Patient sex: F
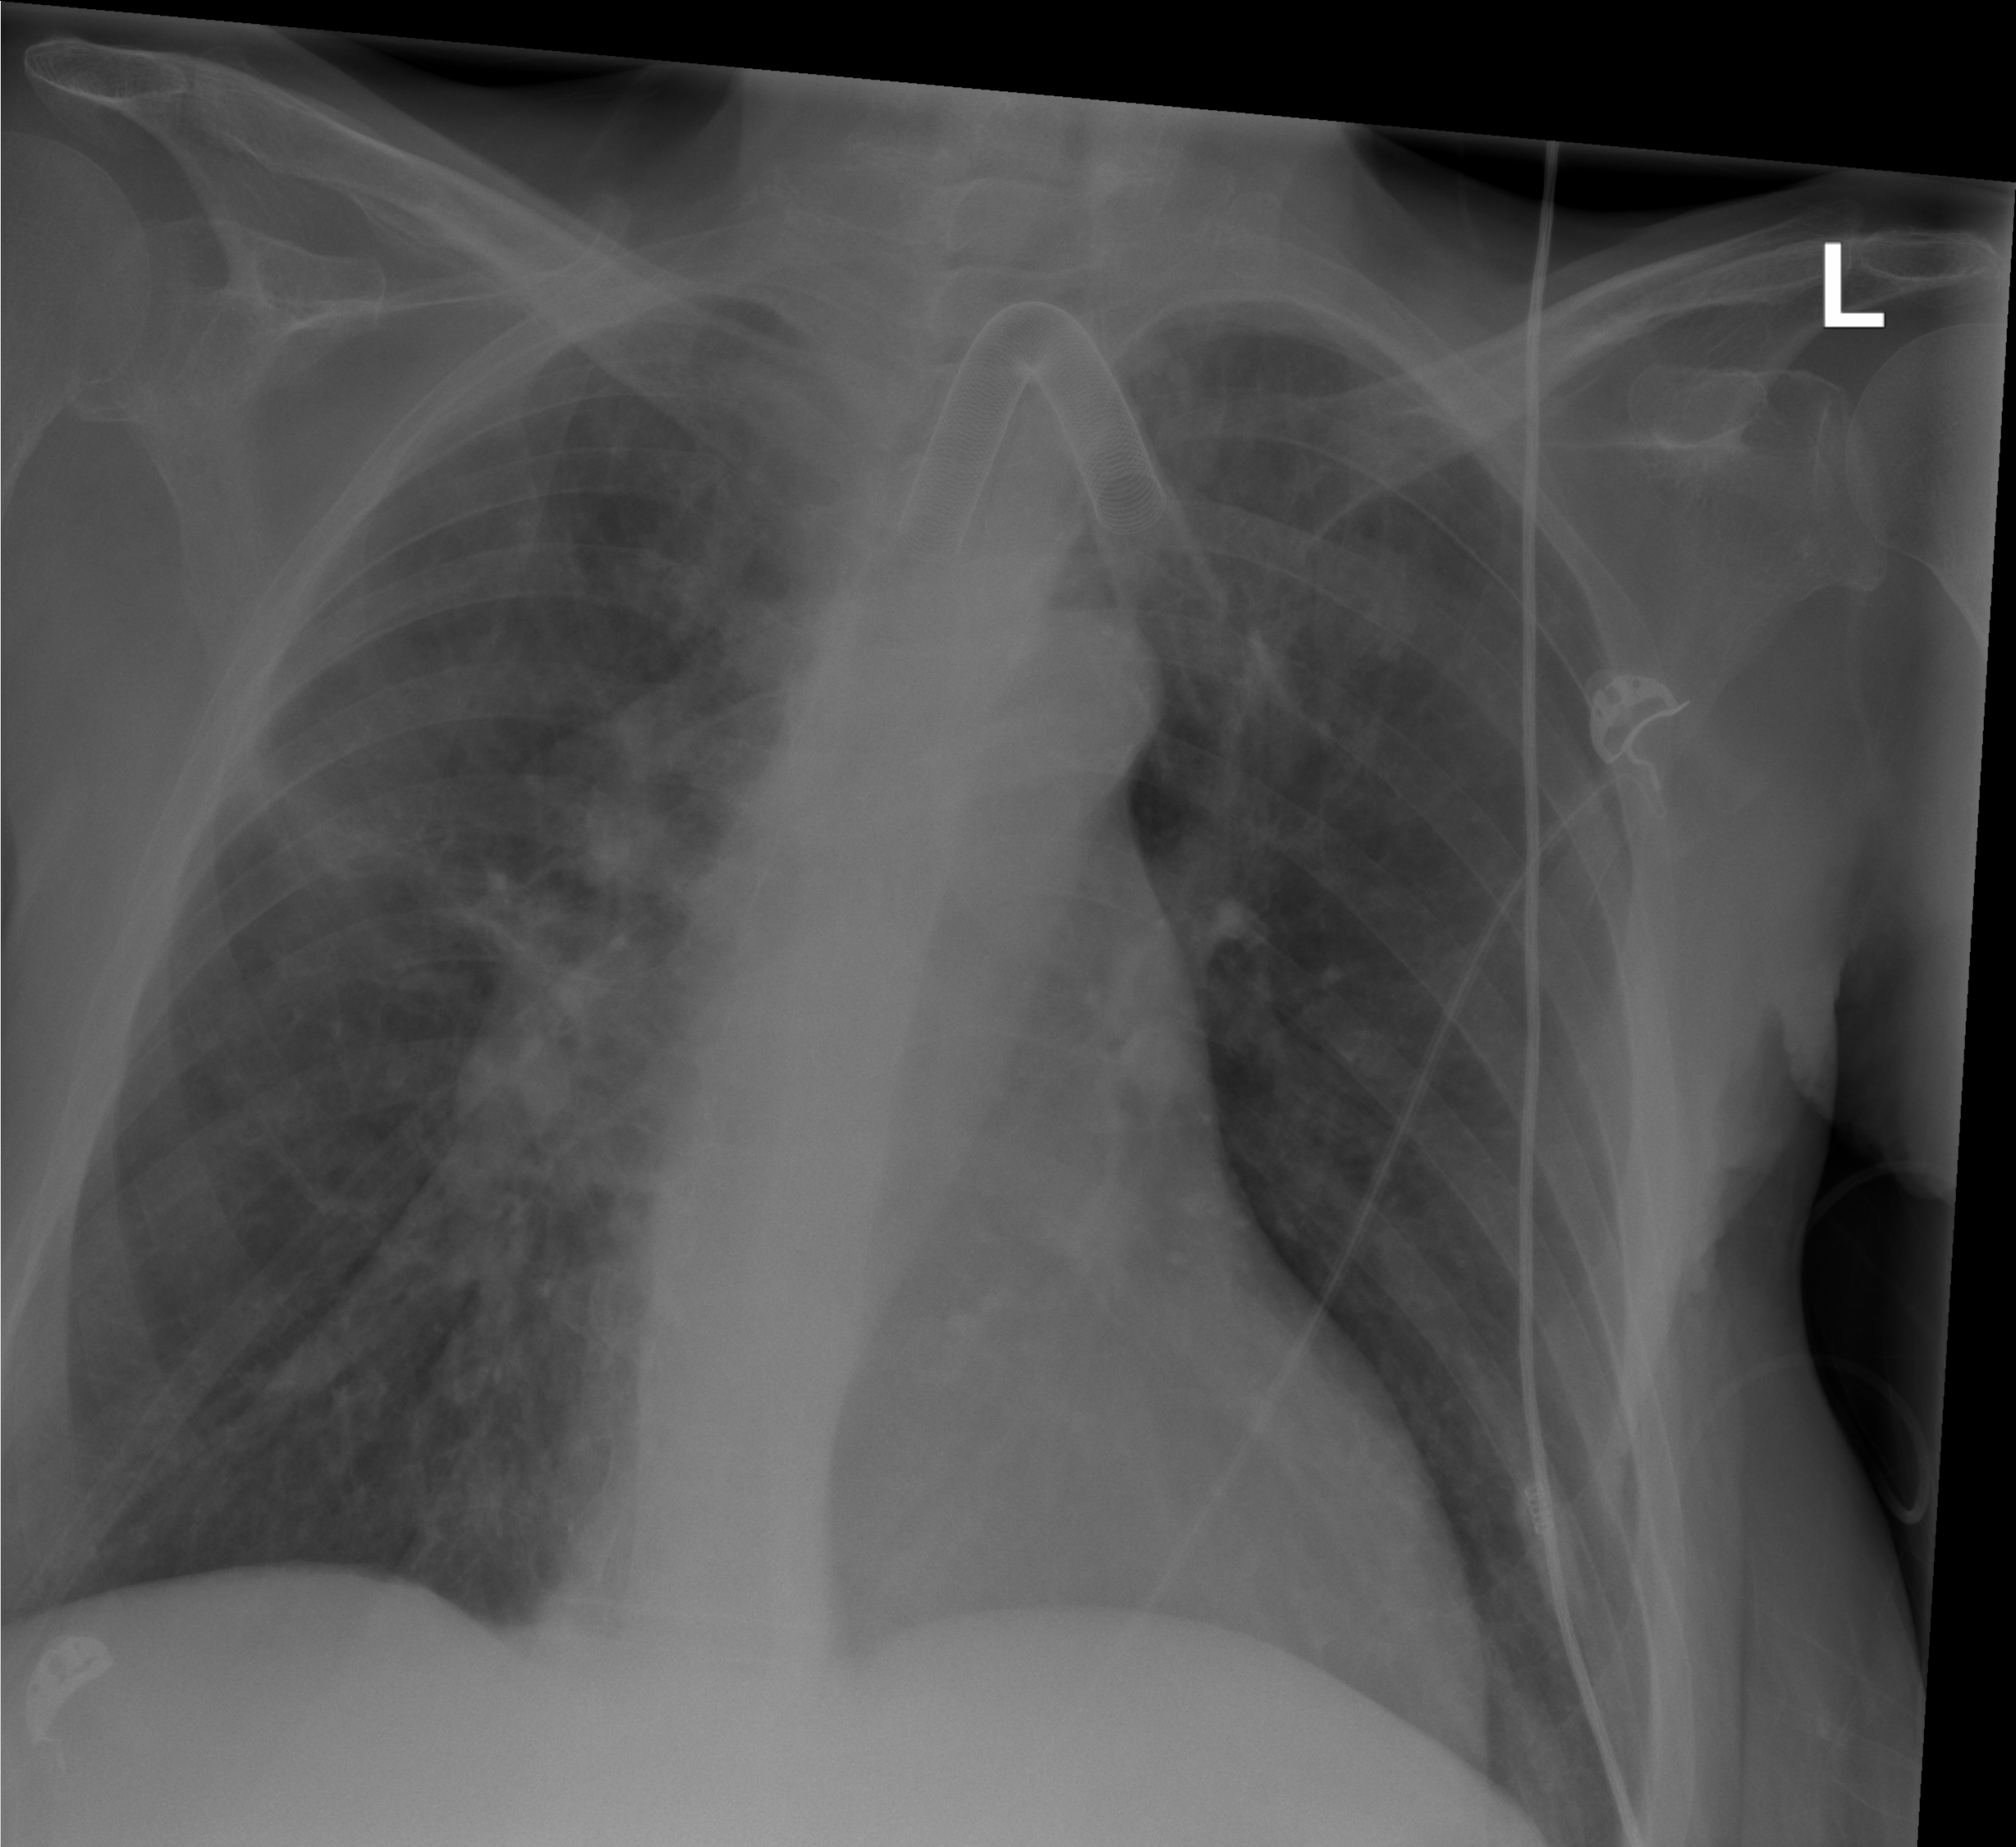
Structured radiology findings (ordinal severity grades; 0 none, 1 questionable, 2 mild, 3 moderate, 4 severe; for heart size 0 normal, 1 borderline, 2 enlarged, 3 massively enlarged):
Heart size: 2
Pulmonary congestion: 0
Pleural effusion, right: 0
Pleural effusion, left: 0
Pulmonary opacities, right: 0
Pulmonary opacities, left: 1
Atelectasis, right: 2
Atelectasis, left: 0